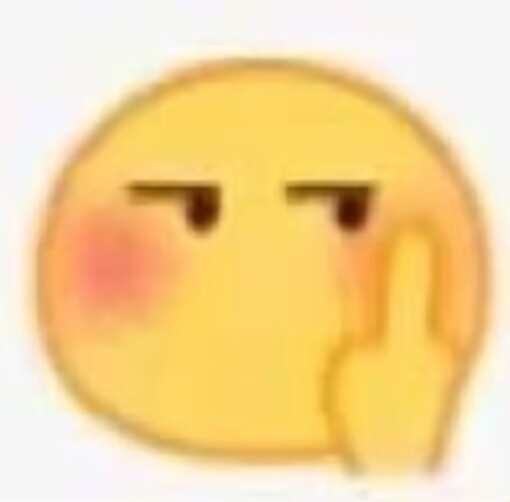
Label: emoji